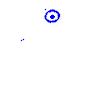
Particle: kaon